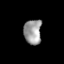
Tissue: lung
Cell type: Endothelial cells
Senescence score: 0.1979
Nuclear area (px): 429
Mean DAPI intensity: 156.224